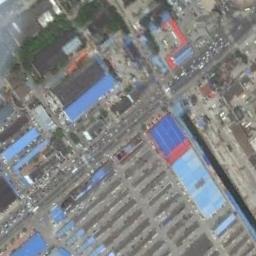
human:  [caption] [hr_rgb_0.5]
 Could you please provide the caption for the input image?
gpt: Many houses of different shapes are in the industrial area .

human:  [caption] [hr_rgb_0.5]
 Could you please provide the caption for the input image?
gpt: Buildings in industrial areas are spaced out .

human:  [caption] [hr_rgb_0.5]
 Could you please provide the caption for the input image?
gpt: In an industrial area, There are neatly planned factories and roads, Green belts, And parking lots .

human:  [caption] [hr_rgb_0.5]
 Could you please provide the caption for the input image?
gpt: The industrial area has some neatly arranged workshops of different colors and sizes and a road goes through the industrial area .

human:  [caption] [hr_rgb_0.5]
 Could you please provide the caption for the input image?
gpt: There are some blue building and some roads on the industrial area .